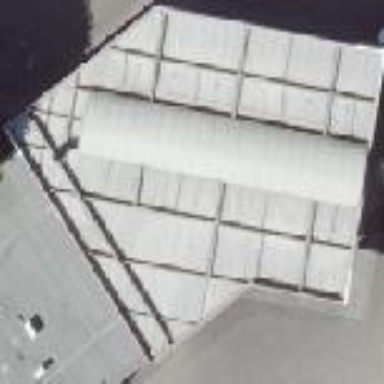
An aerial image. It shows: View of roof of building.